Question: I have a string in a table with something odd in it. When I Open it in toad, you see a gray mark at the end of it:

When I try to convert it into XML like this, a error is triggered:
'''
select xmlelement ("x",value)
from bad_strings;
ORA-31061: XDB-fout: special char to escaped char conversion failed.
'''
If I export it to a text file (using utl_file), the strange character is removed. If I open it in sqldevelopet, it's not visible either.
Now I am curious what it is (and how it got there, but that's another story). I though I could just use ascii() to see what it's ascii value is, but that doesn't seem to work.
If I ask for the length of the string, I get 48, wich is the length of the visible characters.
Looking at the ascii code with a script like this doesn't reveil anything out of the ordinary:
'''
set serveroutput on;
DECLARE
l_string VARCHAR2 (600);
l_stringlen number;
BEGIN
SELECT VALUE
INTO l_string
FROM bad_strings
WHERE pk = 195789220;
l_stringlen := length(l_string);
for x in 1..l_stringlen
loop
dbms_output.put_line(x || ': ' || substr(l_string,x,1) || ' --> ' || ascii(substr(l_string,x,1))) ;
end loop;
END;
1: v --> 118
2: e --> 101
3: r --> 114
4: h --> 104
5: u --> 117
6: i --> 105
7: s --> 115
8: t --> 116
9: --> 32
10: b --> 98
11: i --> 105
12: n --> 110
13: n --> 110
14: e --> 101
15: n --> 110
16: k --> 107
17: o --> 111
18: r --> 114
19: t --> 116
20: --> 32
21: n --> 110
22: a --> 97
23: a --> 97
24: r --> 114
25: --> 32
26: b --> 98
27: u --> 117
28: i --> 105
29: t --> 116
30: e --> 101
31: n --> 110
32: l --> 108
33: a --> 97
34: n --> 110
35: d --> 100
36: --> 32
37: --> 29
38: 2 --> 50
39: 1 --> 49
40: - --> 45
41: 1 --> 49
42: 0 --> 48
43: - --> 45
44: 2 --> 50
45: 0 --> 48
46: 1 --> 49
47: 3 --> 51
48: ) --> 41
'''
Neither does dumping it:
'''
select value, dump(value,1017) from bad_strings
where pk = 195789220;
Typ=1 Len=48 CharacterSet=WE8MSWIN1252: v,e,r,h,u,i,s,t, ,b,i,n,n,e,n,k,o,r,t, ,n,a,a,r, ,b,u,i,t,e,n,l,a,n,d, ,^],2,1,-,1,0,-,2,0,1,3,)
'''
So I'm a bit puzzled. What is this weird character that is preventing me from converting it into XML?
any ideas?
I'm using Oracle 11g Enterprise Edition Release 11.2.0.4.0 - 64bit
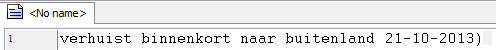
Answer: How about copying the text and pasting it into Notepad++? You can set it to 'Show All Characters' so you can see everything. I had a similar issue with one value, it was some HTML character. I don't really remember which one.